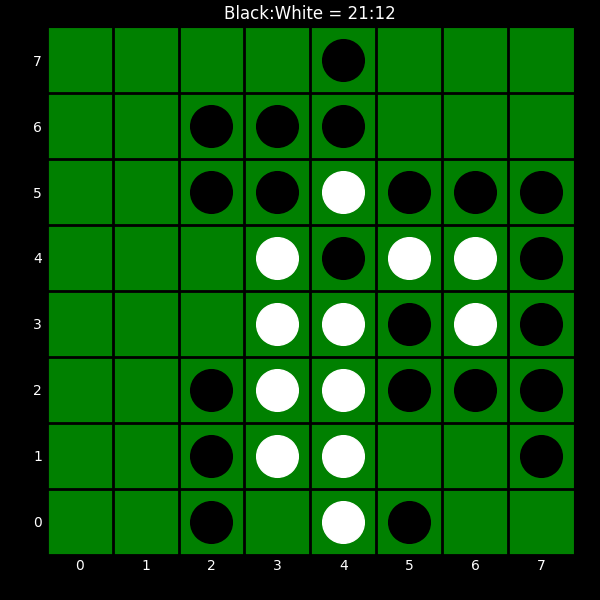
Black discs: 21
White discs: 12